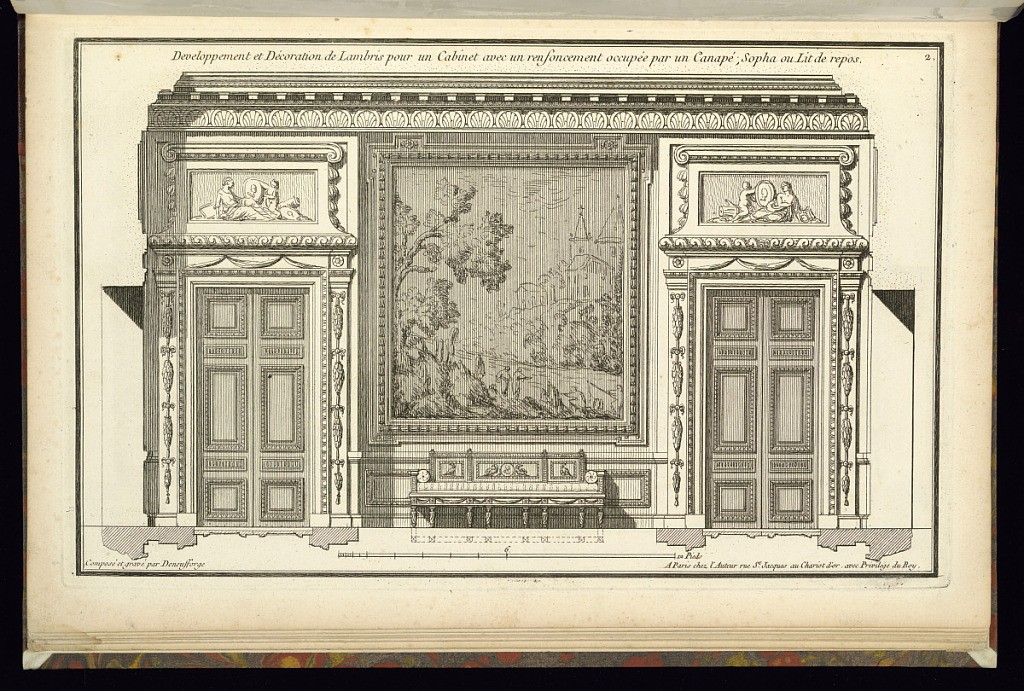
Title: Developpement et Décoration de Lambris pour un Cabinet avec un renfoncement occupée par un Canapé, Sopha ou Lit de repos
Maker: Jean-François de Neufforge, Flemish, 1714–1791
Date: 1768
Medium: Engraving on paper
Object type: Print
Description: Design and plans for paneling for a room with a sofa placed in a niche, above which hangs a large tapestry or painting of a rustic landscape with figures fishing. The surrounding panels are decorated with ornament motifs including egg and dart, scrolls, wave pattern, suspended garland, palms, and reliefs inspired from antiquity. The plate is signed and numbered.